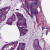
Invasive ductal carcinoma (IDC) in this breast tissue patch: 1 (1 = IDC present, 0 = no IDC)